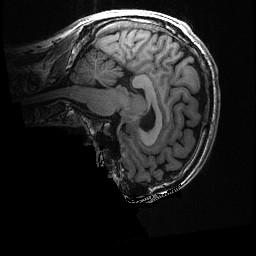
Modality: T1w
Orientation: sagittal
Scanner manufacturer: ge
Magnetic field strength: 3 T
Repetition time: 0.008164 s
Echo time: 0.003184 s